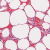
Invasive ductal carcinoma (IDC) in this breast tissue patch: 0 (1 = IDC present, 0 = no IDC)